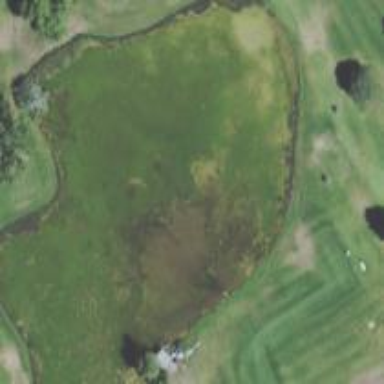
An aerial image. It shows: Golf fairway covered with lush grass.